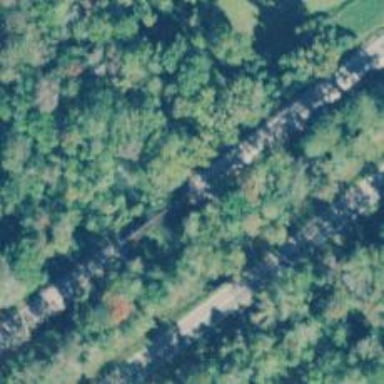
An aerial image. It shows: Railway bridge.